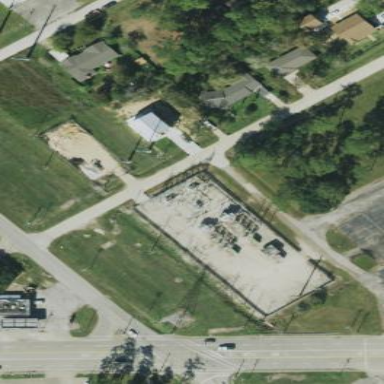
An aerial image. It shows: Outdoor power substation surrounded by fence. The substation is specifically for distribution purposes.